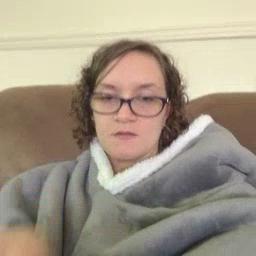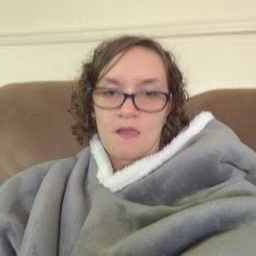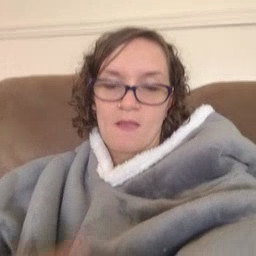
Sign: hot